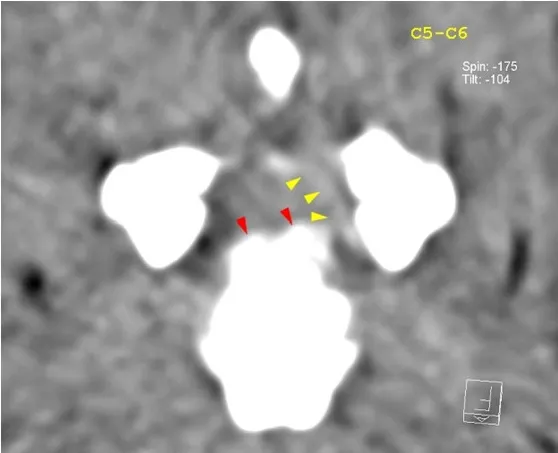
Transverse view at the level of the C5-C6 intervertebral disk space. Red arrowheads highlight the mineralized component of the herniated disk, while the yellow arrowheads highlight mild hyperattenuating disk material with possible hemorrhage.
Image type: radiology (ct)